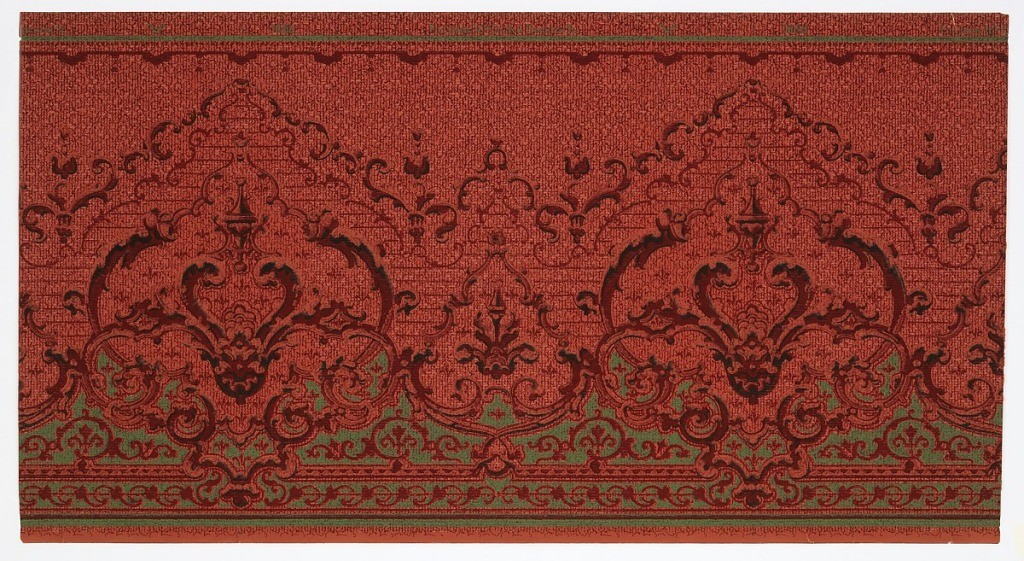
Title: Frieze
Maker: Pittsburg W.P. Co., 1896 – 1915
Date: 1905–1915
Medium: Machine-printed paper
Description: Printed on mottled red ground, large and small medallions alternating. Printed in dark red and black. The background on the lower half of the paper is printed green.